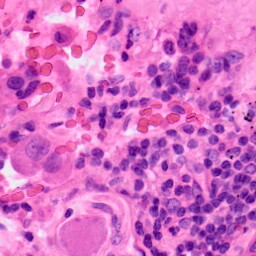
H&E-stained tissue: Lung